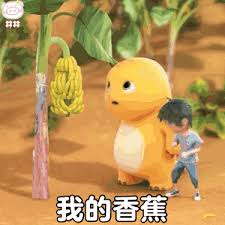
Label: nailong